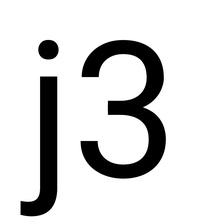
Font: Roboto_Regular